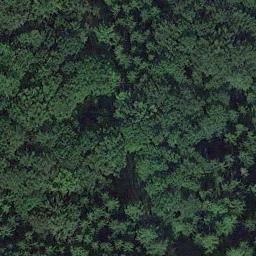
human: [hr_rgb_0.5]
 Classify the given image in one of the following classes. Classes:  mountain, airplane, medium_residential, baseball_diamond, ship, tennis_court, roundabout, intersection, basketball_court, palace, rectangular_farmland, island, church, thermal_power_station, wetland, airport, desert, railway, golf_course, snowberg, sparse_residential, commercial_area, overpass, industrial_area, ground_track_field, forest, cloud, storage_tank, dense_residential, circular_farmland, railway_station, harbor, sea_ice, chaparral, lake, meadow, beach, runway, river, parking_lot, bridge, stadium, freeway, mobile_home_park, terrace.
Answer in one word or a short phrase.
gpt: forest